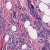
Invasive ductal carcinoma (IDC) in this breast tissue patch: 1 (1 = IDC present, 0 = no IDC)